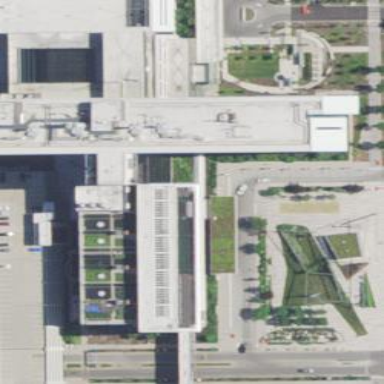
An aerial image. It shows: Hospital building providing healthcare services.